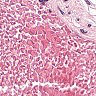
Metastatic tissue present: no